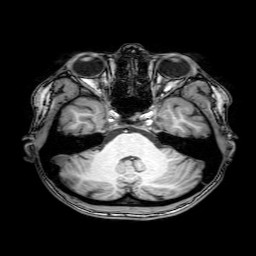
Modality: T1w
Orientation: coronal
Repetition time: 0.00828 s
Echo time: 0.00388 s